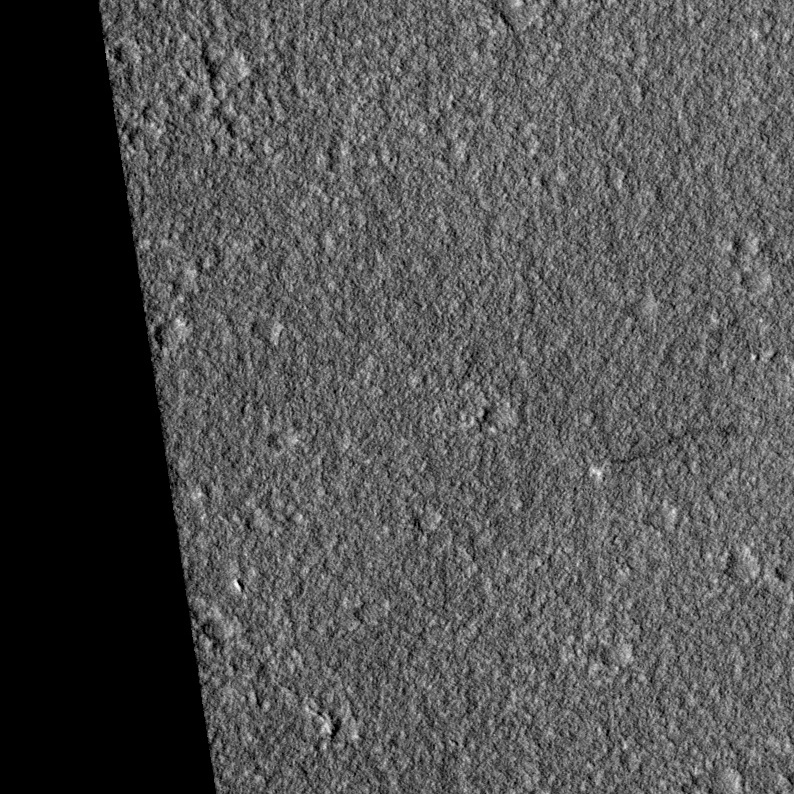
Label: dustdevil